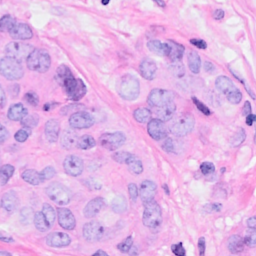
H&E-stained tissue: Breast